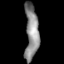
Tissue: skin
Cell type: Epithelial cells
Senescence score: 0.7314
Nuclear area (px): 729
Mean DAPI intensity: 139.244